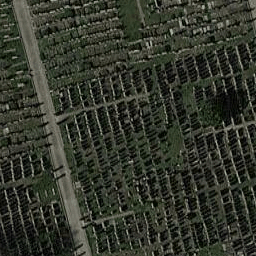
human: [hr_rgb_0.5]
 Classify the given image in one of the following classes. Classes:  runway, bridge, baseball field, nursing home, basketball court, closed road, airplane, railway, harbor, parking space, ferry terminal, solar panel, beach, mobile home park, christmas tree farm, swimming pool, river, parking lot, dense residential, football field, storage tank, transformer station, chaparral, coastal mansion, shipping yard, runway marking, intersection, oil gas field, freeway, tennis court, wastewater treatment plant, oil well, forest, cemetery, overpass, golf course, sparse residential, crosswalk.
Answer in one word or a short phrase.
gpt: cemetery